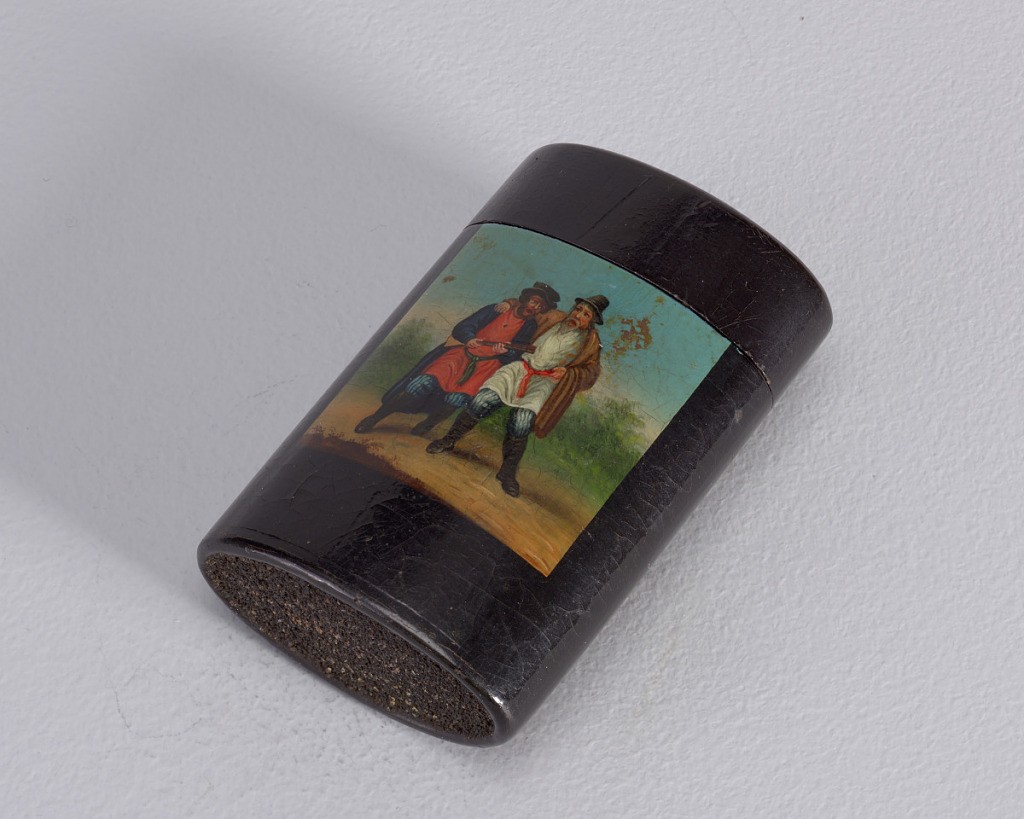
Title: Two Male Peasants Singing
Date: late 19th century
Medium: Laquered wood, enamel, sandpaper
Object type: Matchsafe
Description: Oblong, curved vertical sides, featuring square cental reserve with painted scene of two bearded males in Russian peasant dress singing. Character on left has brown hair, short beard, wears short black hat, knee length red shirt with blue sash, blue striped pants, black and brown knee-high boots, dark blue overcoat, and plays a mandolin; character on right has one arm around other male, and has white hair, long beard, wears tall black hat, knee length white shirt with red sash, white striped pants, black and brown knee-high boots, brown overcoat. They stand on dirt road against a green landscape and blue sky. Undecorated portions of box in black lacquer, all parts have clear crackle finish. Slip-top cover may be removed entirely. Sandpaper striker adhered to bottom.